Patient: sex F, age 58
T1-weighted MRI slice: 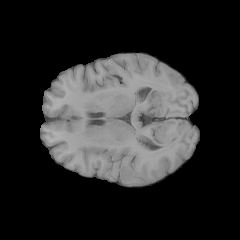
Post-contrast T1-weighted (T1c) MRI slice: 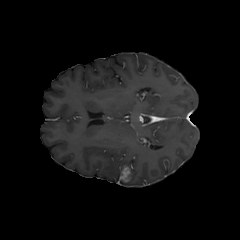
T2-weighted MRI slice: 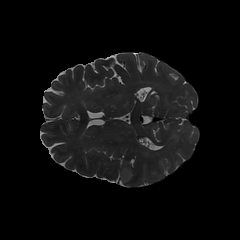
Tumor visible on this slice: yes
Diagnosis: Glioblastoma, IDH-wildtype
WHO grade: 4